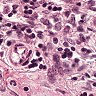
Metastatic tissue present: no